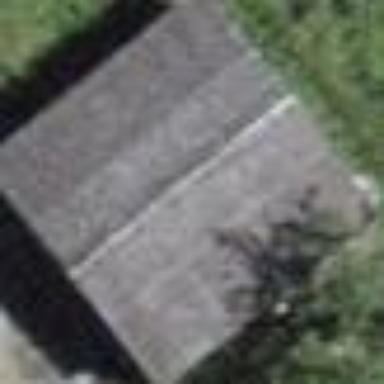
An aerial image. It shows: Garage building.